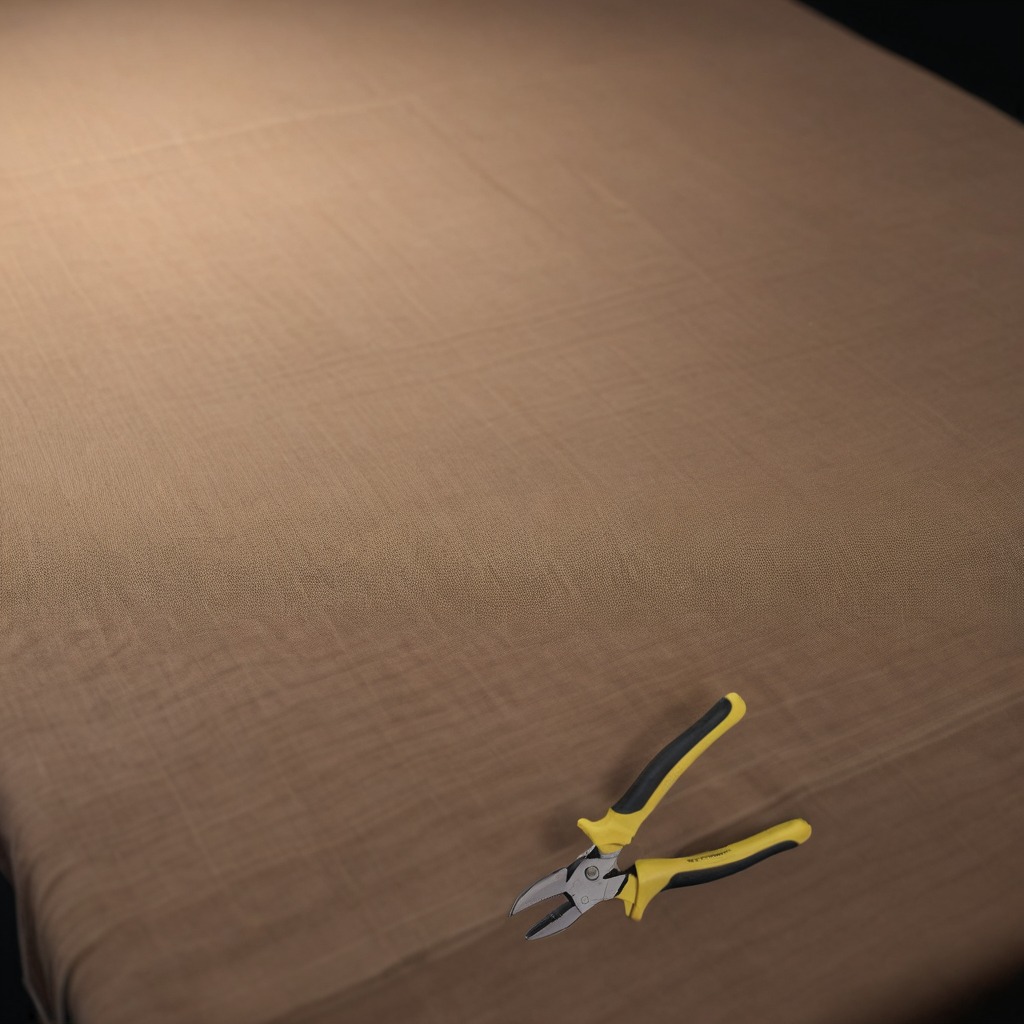
A plier is lying on the wooden table.